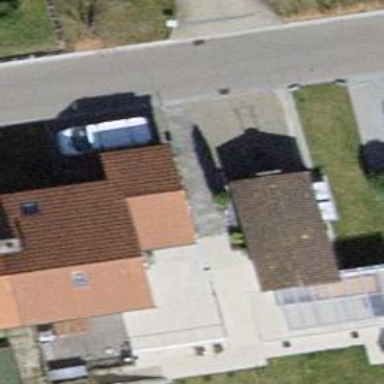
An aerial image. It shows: Semi-detached house with gabled roof.